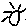
Label: sun